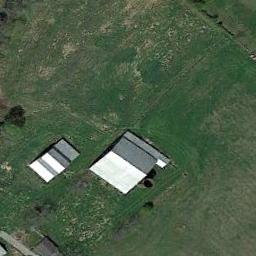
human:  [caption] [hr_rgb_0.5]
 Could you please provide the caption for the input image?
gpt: There are two houses of different sizes in a sparse residential area surrounded by grass .

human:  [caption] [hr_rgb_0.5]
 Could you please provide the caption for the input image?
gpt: The sparse residential is surrounded by grass .

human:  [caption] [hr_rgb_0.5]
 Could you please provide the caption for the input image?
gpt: There are several houses among the lush woods .

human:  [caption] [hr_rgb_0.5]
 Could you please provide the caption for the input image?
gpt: The sparse residential is on the grass .

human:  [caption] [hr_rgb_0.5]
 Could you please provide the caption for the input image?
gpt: A sparse residential area with two white buildings on the green meadow .